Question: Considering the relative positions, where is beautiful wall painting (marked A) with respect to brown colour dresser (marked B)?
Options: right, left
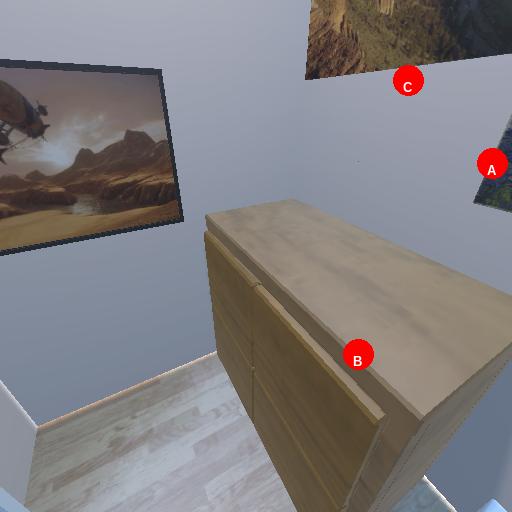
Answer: right